Question: I've given a task to create a picture puzzle using c#. I have to customize a control to act like a tile. what I have in my mind is to create label to act as a puzzle tile. I have no experience in customizing a label control.. If any one can help me with a tutorial for this task It would be a great help.
I'm using windows forms for this project and not WPF.
I've googled but couldn't find any suitable tutorial. Please help me on this.
Thank you.
below is how each piece should look like in the application! A tile class is used to represent each puzzle piece.

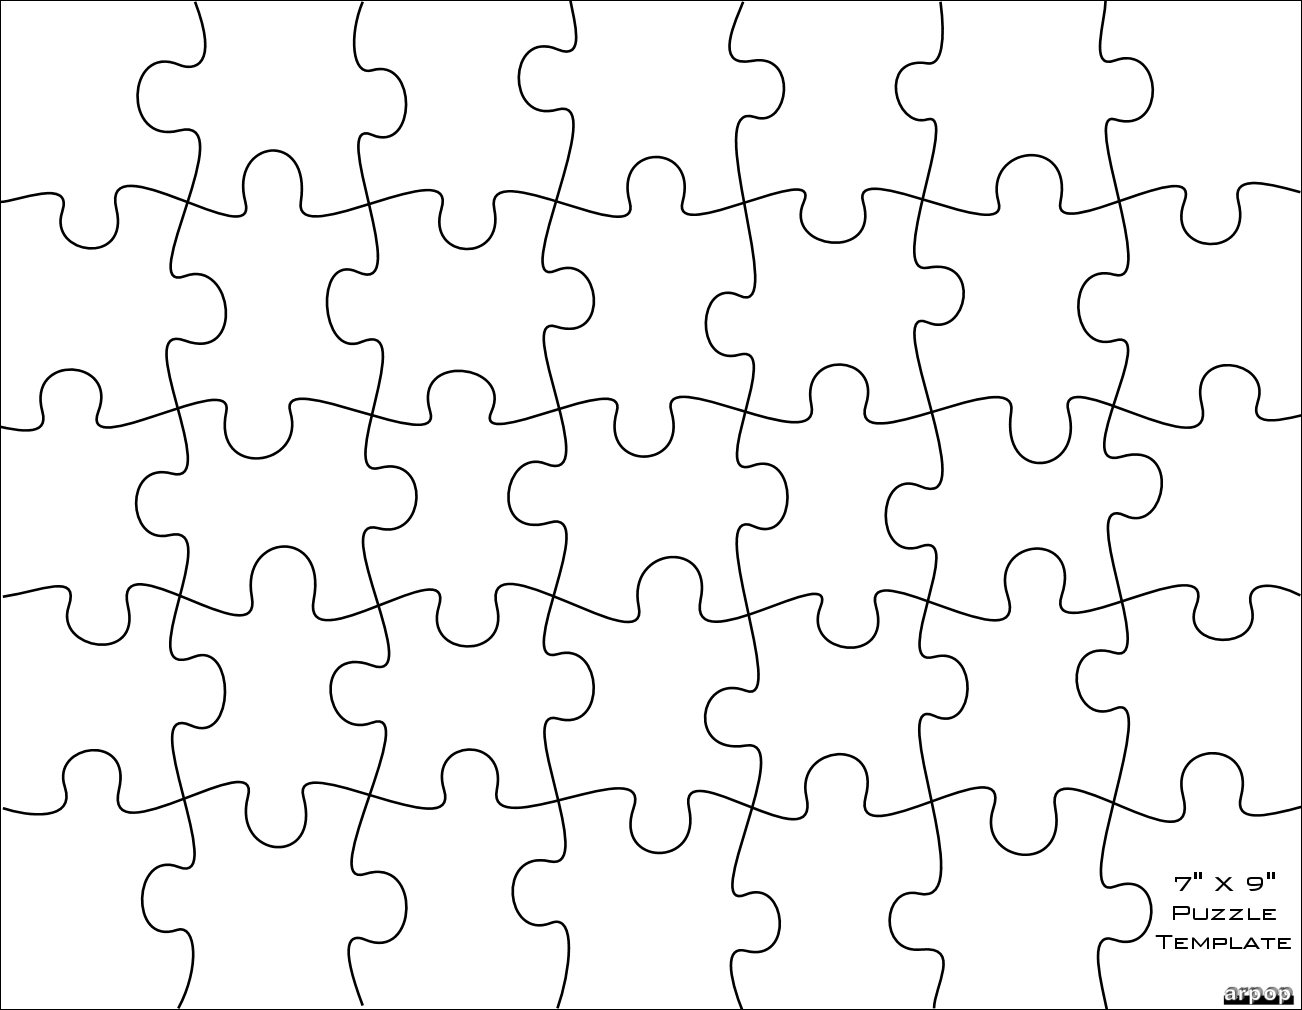
Answer: The only way to manipulate the design structure of Windows Form controls is through the GDI (Graphics Device Interface). The device context is accessed through System.Drawing. This will allow you to inherit or override a control and create/alter its appearance. I worked with the GDI for about a month. It is not something that's learned overnight. As a quick alternative, you may consider adding puzzle pictures to a button control and coding it up so that if button A is within xx pixels of button B's left edge then A&B background image = a connected picture. Or something along those lines.
<URL>